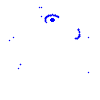
Particle: proton